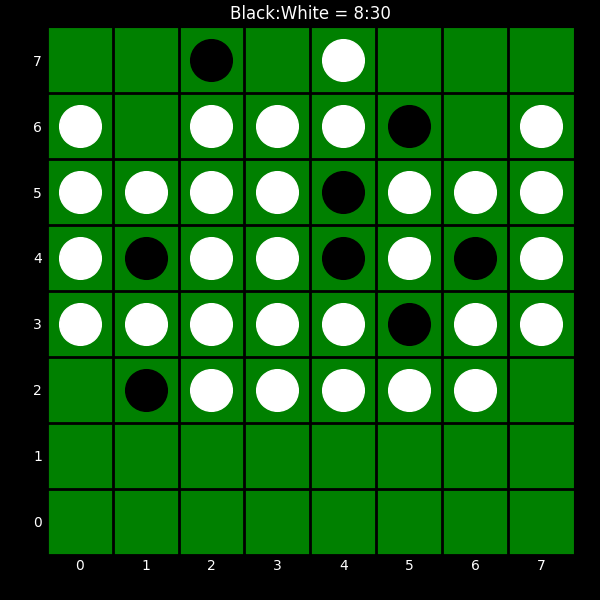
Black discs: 8
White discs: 30